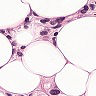
Metastatic tissue present: yes